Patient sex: F
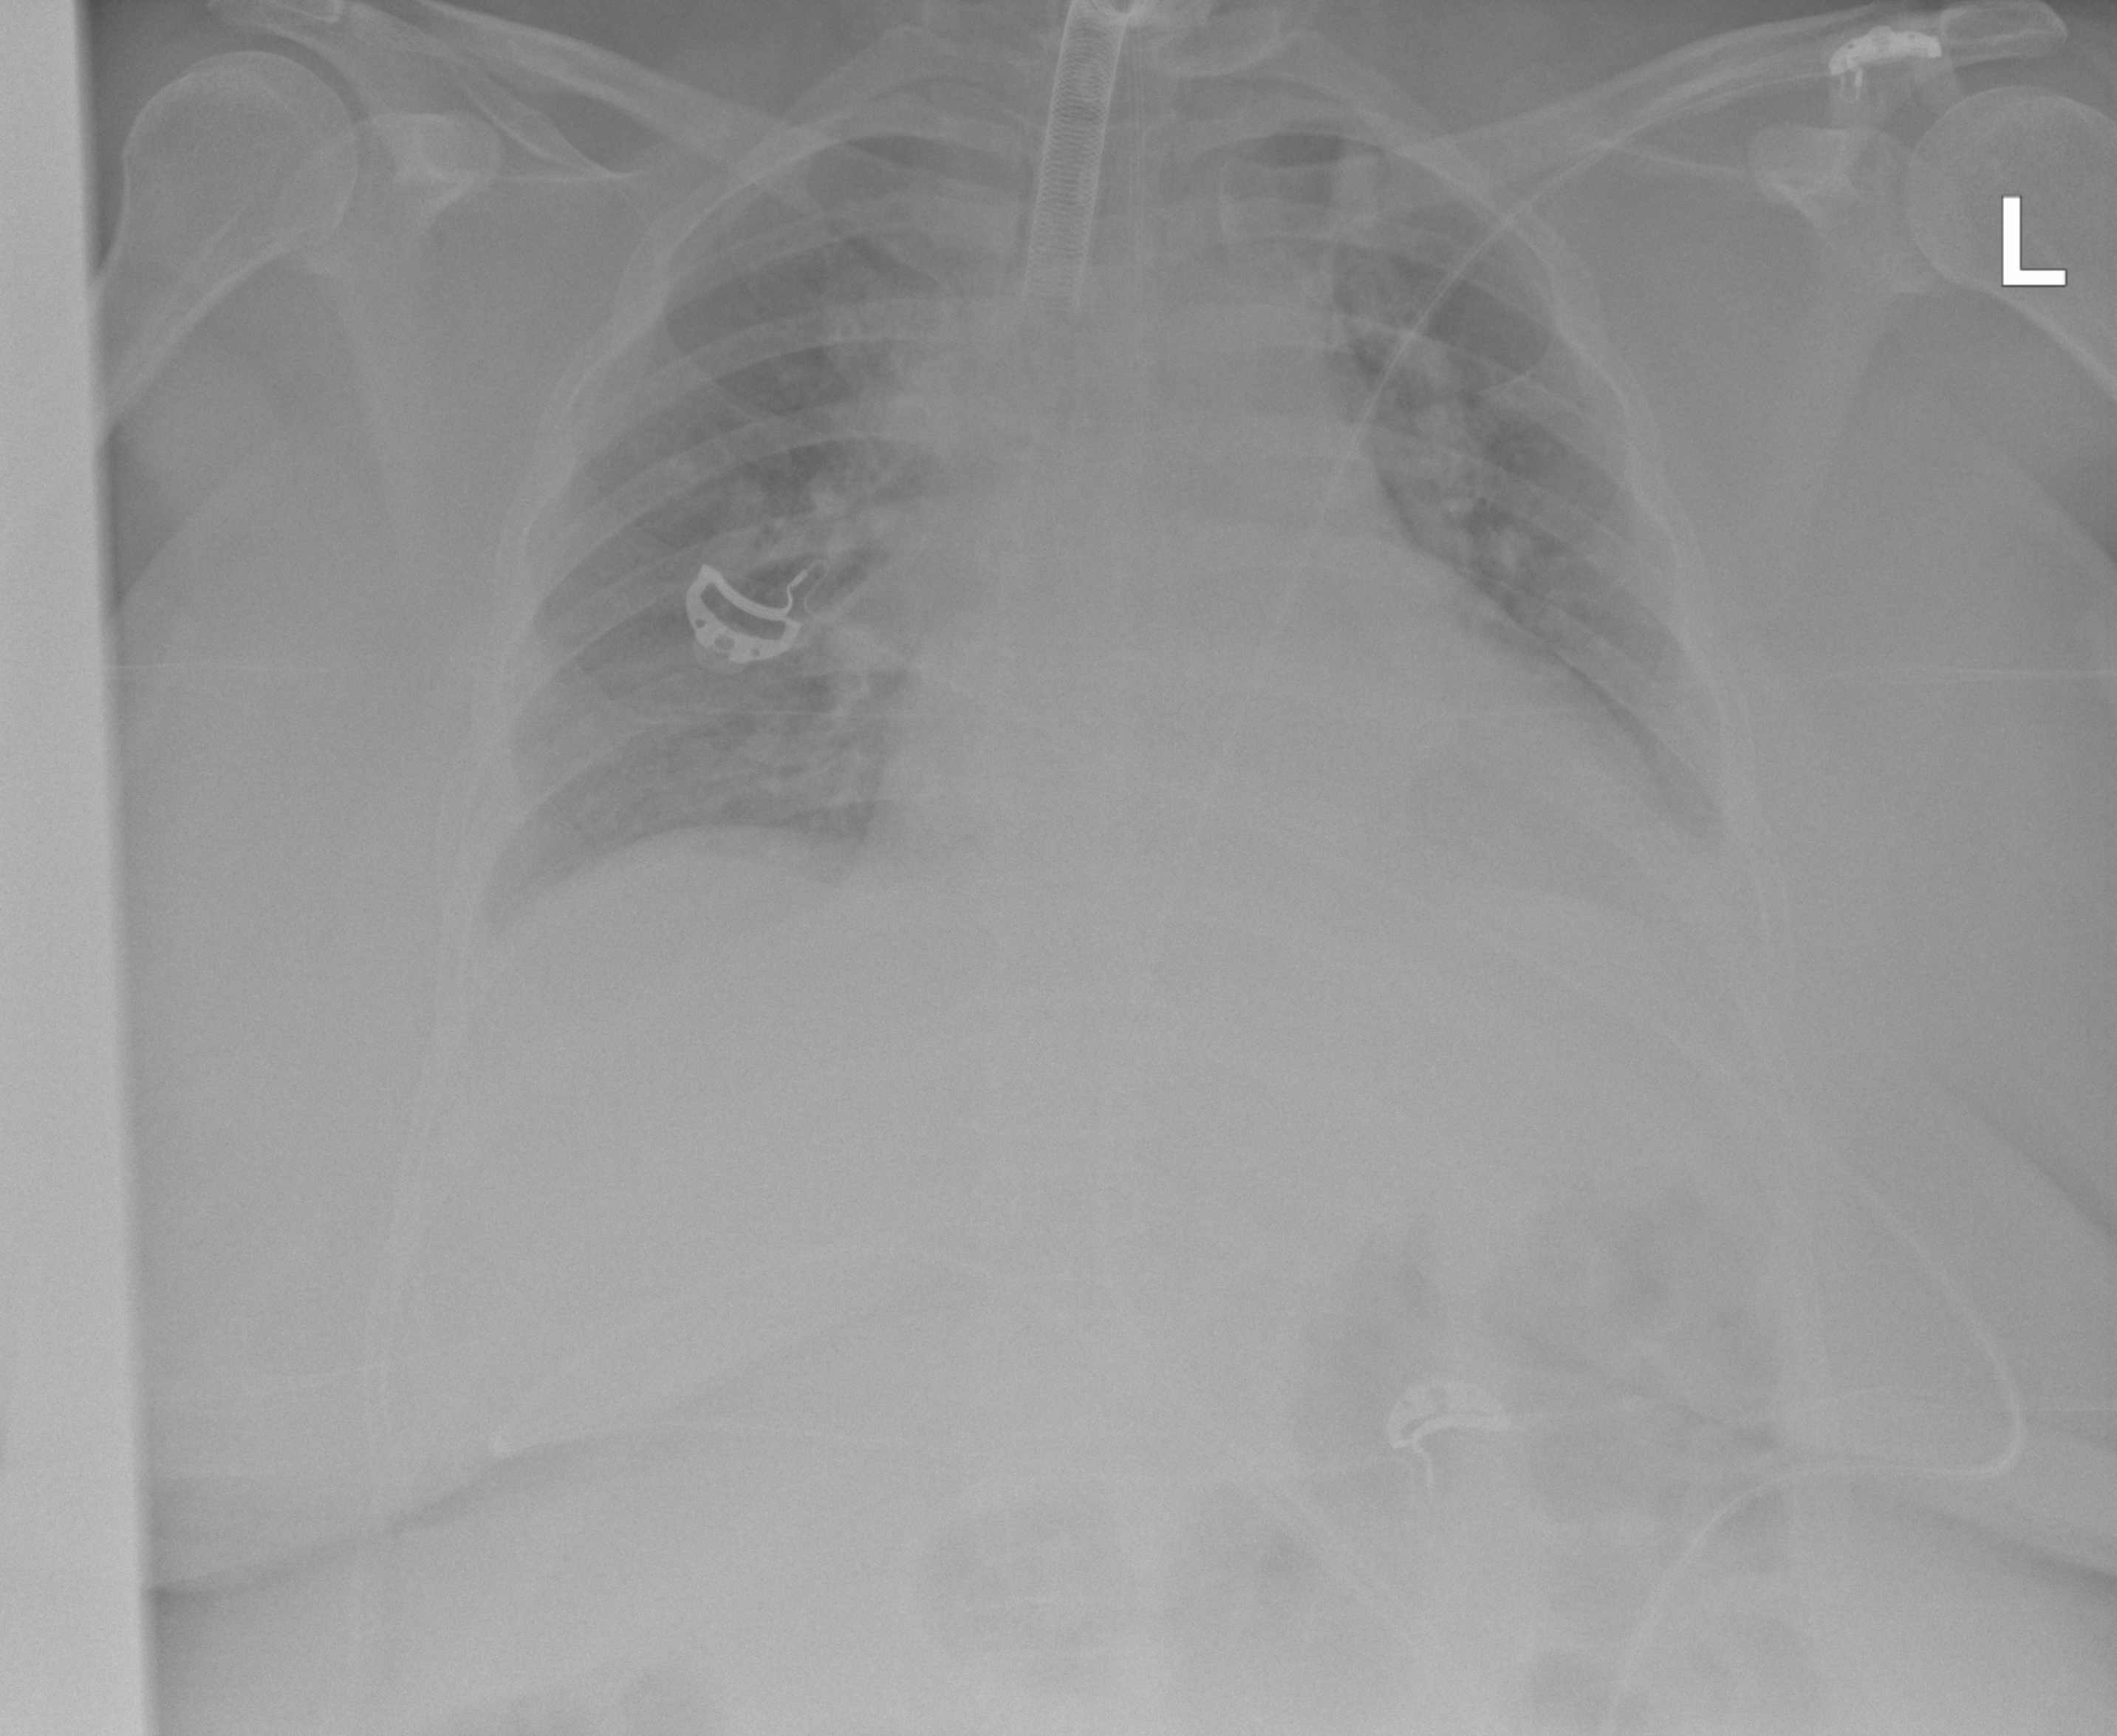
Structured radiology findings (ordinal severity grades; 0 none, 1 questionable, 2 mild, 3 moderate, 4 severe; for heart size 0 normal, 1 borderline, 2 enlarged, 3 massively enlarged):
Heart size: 2
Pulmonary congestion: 2
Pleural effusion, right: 0
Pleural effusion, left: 2
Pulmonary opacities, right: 2
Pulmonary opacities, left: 2
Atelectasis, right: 2
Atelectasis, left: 2